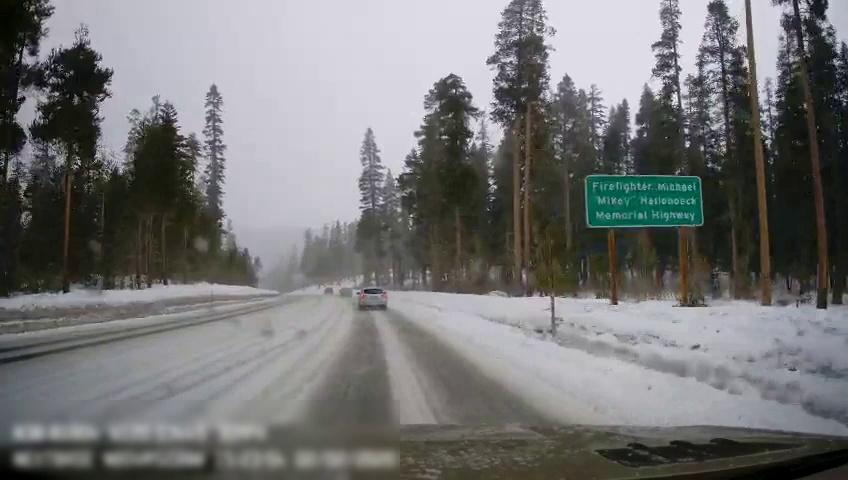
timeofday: Day
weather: Snowy
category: Drivable Space
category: Vehicles | SUV
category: Traffic | Signs